Aerial crown-view tile of a tropical tree (Barro Colorado Island, Panama), acquired 20250818:
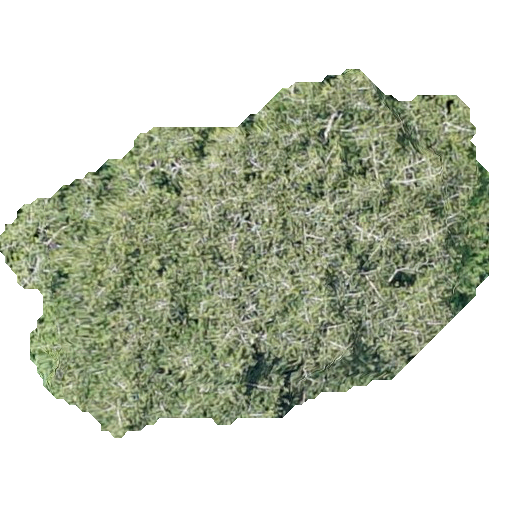
Species: Virola surinamensis
GBIF accepted scientific name: Virola surinamensis
Crown area: 177.191 m²